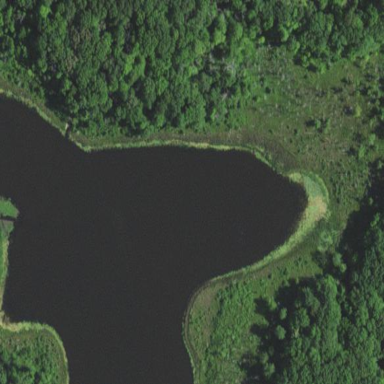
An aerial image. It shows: Serene lake surrounded by nature.